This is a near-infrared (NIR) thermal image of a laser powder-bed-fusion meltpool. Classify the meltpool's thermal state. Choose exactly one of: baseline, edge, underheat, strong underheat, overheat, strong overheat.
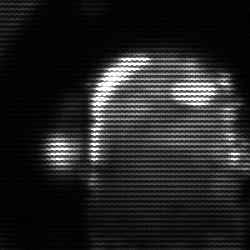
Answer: baseline